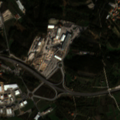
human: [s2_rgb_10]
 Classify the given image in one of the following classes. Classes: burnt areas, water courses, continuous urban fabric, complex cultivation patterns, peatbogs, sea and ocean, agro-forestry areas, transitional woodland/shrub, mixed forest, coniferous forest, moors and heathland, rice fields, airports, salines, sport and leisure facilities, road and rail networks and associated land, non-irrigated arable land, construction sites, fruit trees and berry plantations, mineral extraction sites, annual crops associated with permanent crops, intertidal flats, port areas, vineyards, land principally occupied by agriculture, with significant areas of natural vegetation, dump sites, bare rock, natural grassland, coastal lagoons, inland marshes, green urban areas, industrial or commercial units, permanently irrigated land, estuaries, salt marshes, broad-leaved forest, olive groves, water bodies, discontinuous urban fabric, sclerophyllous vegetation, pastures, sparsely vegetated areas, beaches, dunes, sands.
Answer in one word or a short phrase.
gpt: discontinuous urban fabric, industrial or commercial units, complex cultivation patterns, land principally occupied by agriculture, with significant areas of natural vegetation, broad-leaved forest, transitional woodland/shrub